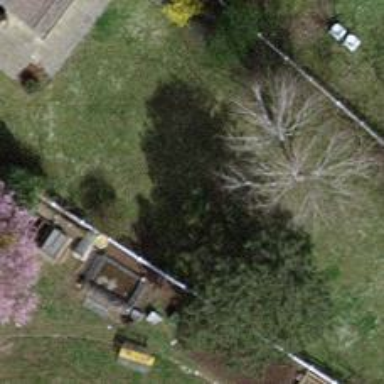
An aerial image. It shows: Garden surrounded by fence.